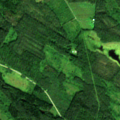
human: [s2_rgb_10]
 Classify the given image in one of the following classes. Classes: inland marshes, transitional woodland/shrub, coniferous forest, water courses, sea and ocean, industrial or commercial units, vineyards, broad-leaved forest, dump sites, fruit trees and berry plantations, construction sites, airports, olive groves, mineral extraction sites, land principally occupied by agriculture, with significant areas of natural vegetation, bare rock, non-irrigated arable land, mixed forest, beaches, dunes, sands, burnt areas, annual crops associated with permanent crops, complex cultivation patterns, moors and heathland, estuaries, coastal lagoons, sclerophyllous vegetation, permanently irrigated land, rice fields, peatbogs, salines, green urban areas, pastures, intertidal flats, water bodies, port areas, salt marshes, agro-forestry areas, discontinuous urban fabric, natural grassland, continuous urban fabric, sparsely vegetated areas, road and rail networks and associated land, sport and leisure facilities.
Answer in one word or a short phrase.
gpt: coniferous forest, mixed forest, transitional woodland/shrub